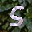
Label: 5